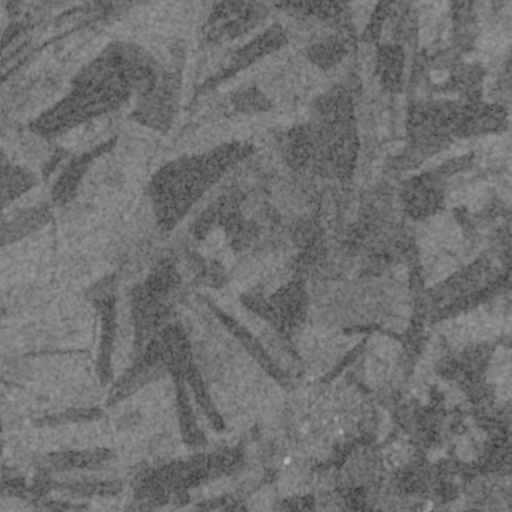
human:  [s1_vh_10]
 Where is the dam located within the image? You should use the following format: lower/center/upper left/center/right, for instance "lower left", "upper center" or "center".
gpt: The dam is located in the center of the image.
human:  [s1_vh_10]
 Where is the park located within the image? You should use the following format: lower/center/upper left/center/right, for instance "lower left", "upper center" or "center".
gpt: The park is located in the lower right of the image.
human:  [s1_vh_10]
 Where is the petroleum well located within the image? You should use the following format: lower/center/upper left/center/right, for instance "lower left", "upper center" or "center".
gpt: The petroleum well is located in the upper left of the image.
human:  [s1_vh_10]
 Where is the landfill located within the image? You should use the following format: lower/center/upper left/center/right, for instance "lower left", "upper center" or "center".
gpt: There is no landfill in the image.

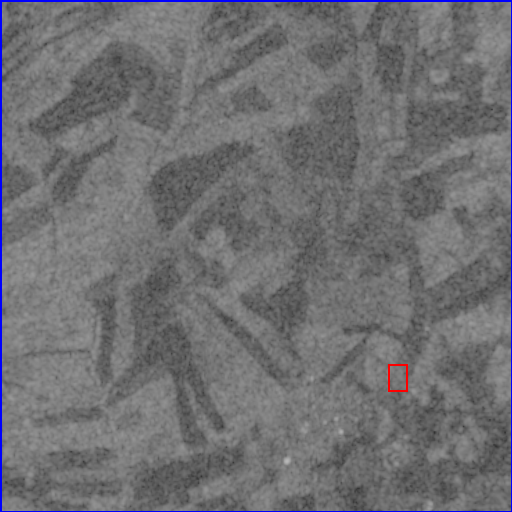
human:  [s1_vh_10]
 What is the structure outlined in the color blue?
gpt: The structure outlined in blue is a crop field.
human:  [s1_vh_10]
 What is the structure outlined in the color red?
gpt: The structure outlined in red is a park.
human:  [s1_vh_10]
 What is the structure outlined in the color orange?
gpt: There is no orange outline.